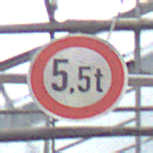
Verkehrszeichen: TatsaechlicheMasse
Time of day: Midday
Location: Roofed (Special)
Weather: Overcast
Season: NotSpecified
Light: Natural